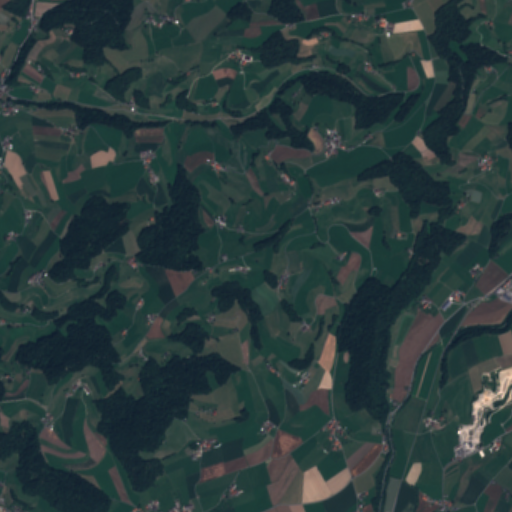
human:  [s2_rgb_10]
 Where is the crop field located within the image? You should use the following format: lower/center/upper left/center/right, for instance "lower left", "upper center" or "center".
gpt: The crop field is located in the lower right of the image.
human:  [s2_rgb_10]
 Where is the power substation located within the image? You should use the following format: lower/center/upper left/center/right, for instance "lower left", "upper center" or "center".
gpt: The power substation is located in the lower right of the image.
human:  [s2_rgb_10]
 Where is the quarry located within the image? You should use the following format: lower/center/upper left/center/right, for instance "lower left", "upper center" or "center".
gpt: The quarry is located in the lower right of the image.
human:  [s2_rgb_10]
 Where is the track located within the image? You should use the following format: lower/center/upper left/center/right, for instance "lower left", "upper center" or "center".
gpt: There is no track in the image.